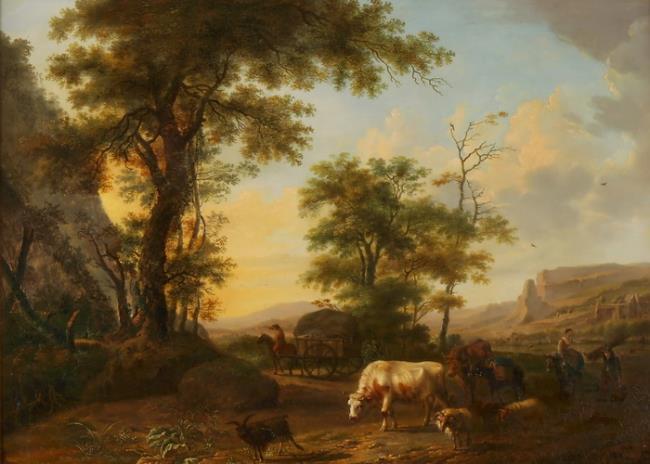
Title: Southern landscape with shepherds and cattle
Artist: Balthasar Paul Ommeganck
Earliest date: 1770
Latest date: 1826
Genre: painting
Iconography: cattle
Keywords: landscape (genre), italianate, mountain, herdsman, shepherdess, cart, red-and-white cattle, sheep, donkey